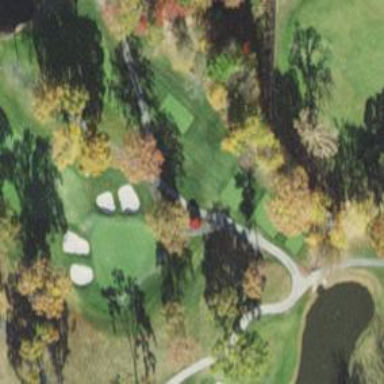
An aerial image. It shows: Path used for both walking and golf.